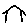
Label: house